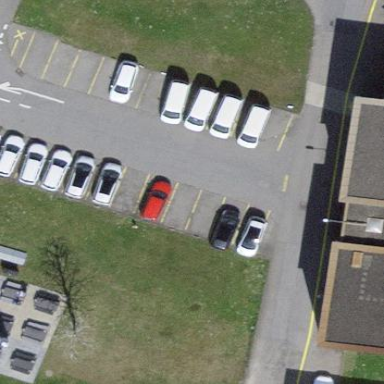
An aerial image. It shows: Parking area with surface.